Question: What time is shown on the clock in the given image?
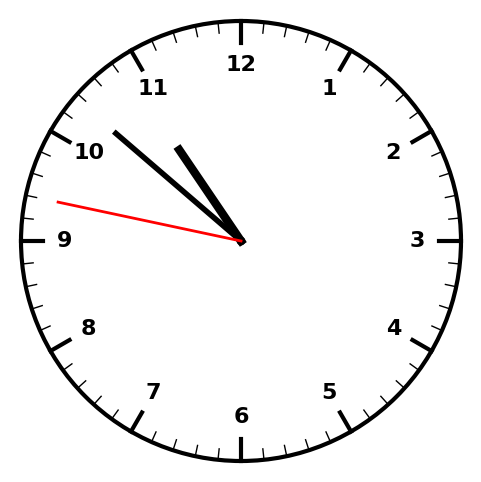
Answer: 10:51:47